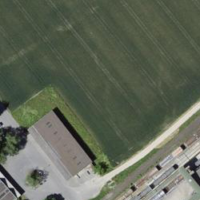
EUNIS habitat code: 55
Species observed at this site:
Linaria vulgaris